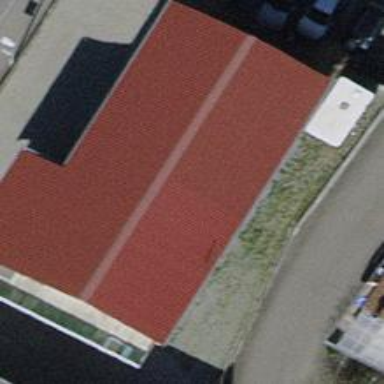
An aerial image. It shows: Commercial building.